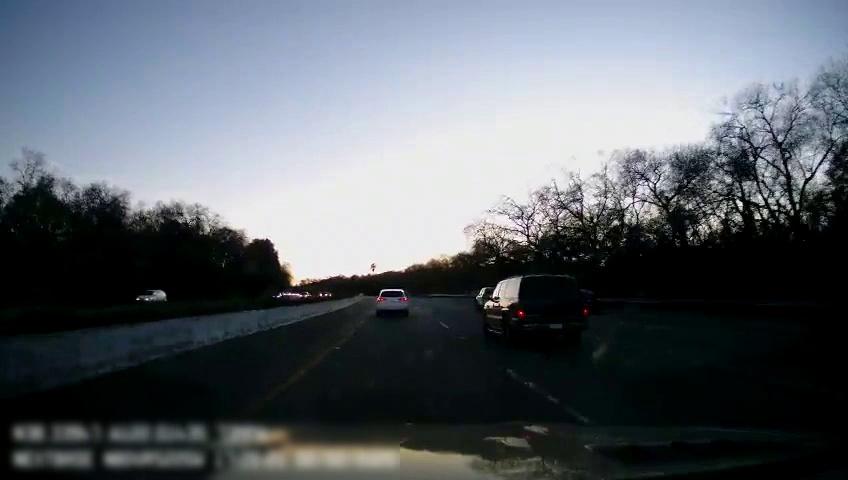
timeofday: Day
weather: Cloudy
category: Drivable Space
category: Vehicles | SUV
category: Vehicles | Van
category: Vehicles | Truck
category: Vehicles | SUV
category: Vehicles | SUV
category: Lanes | Current Lane
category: Lanes | Alternate Lane